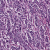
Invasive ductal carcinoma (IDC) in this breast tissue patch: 1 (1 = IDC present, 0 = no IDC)